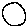
Label: circle